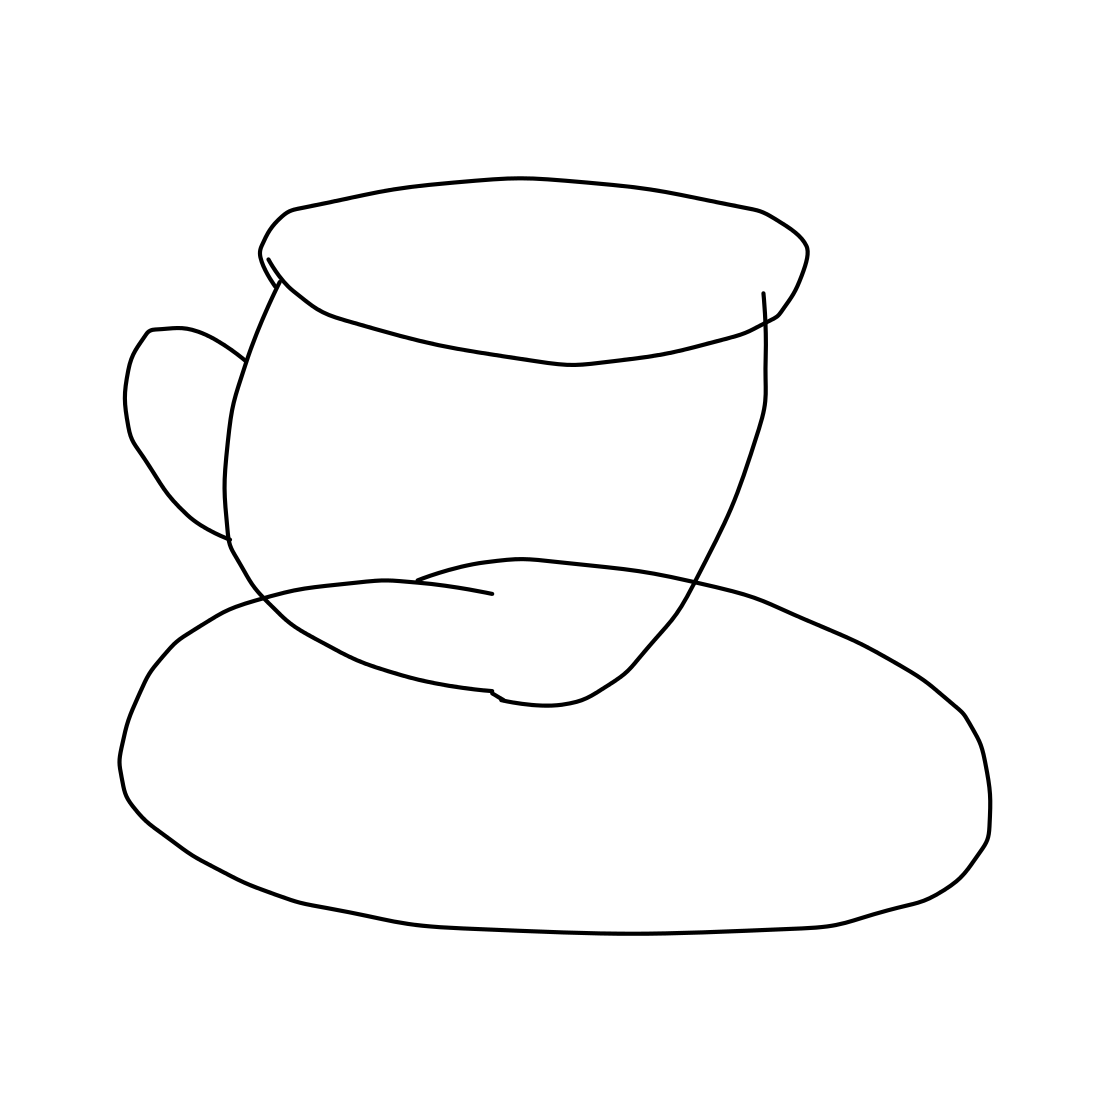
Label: teacup